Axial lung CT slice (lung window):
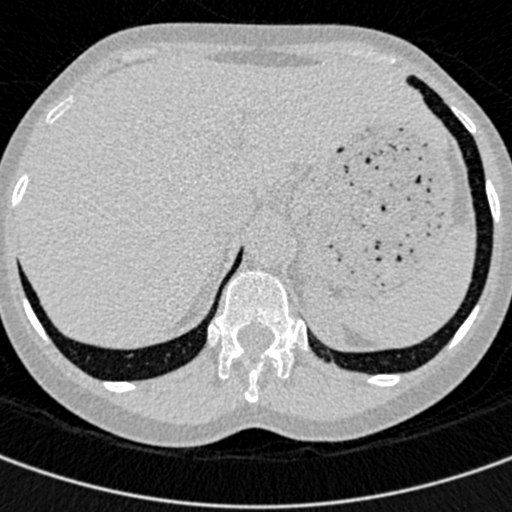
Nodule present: no